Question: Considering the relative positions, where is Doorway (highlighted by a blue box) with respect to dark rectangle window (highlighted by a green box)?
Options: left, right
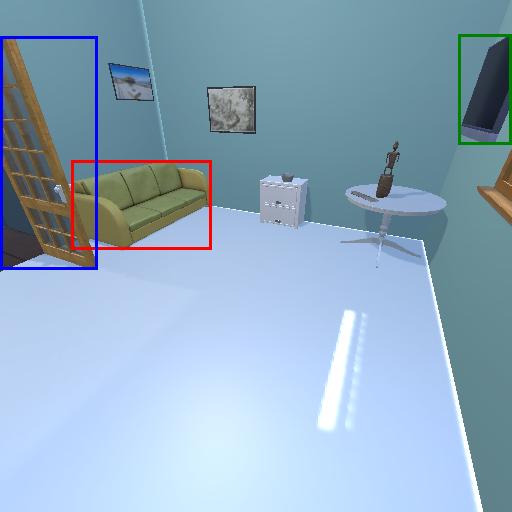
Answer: left